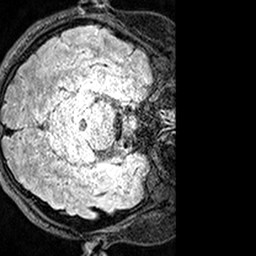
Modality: FLAIR
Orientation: axial
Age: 21
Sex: female
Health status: healthy
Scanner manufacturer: siemens
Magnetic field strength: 3 T
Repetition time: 5 s
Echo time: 0.388 s